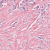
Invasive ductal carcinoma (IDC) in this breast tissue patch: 1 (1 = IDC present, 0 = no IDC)